Question: How could I make the tabitem(header) border in alignment with the content part. Below I put the item header in grid. I've attached a picture. There's some tiny space at left. The same thing to the top part. I want it to be filled.
'''
<Grid>
<TabControl Margin="10" BorderThickness="2" Background="LightGray" Padding="0">
<TabControl.Resources>
<Style TargetType="TabItem">
<Setter Property="Template">
<Setter.Value>
<ControlTemplate TargetType="TabItem">
<Grid Name="Panel">
<ContentPresenter x:Name="ContentSite"
VerticalAlignment="Center"
HorizontalAlignment="Center"
ContentSource="Header"
Margin="30,3"/>
</Grid>
<ControlTemplate.Triggers>
<Trigger Property="IsSelected" Value="True">
<Setter TargetName="Panel" Property="Background" Value="LightSkyBlue" />
</Trigger>
<Trigger Property="IsSelected" Value="False">
<Setter TargetName="Panel" Property="Background" Value="White" />
</Trigger>
</ControlTemplate.Triggers>
</ControlTemplate>
</Setter.Value>
</Setter>
</Style>
</TabControl.Resources>
<TabItem Header="General">
<Label Content="Content goes here..." />
</TabItem>
<TabItem Header="Security" />
<TabItem Header="Details" />
</TabControl>
</Grid>
'''

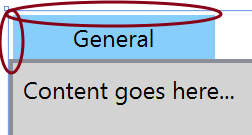
Answer: Default template of TabItem have margin of -1 but in your case you have border thickness of 2 set. So margin of -2 should work for you.
Set margin on Grid:
'''
<ControlTemplate TargetType="TabItem">
<Grid Name="Panel" Margin="-2,-2,-2,0">
<ContentPresenter x:Name="ContentSite"
VerticalAlignment="Center"
HorizontalAlignment="Center"
ContentSource="Header"
Margin="30,3"/>
</Grid>
.....
'''